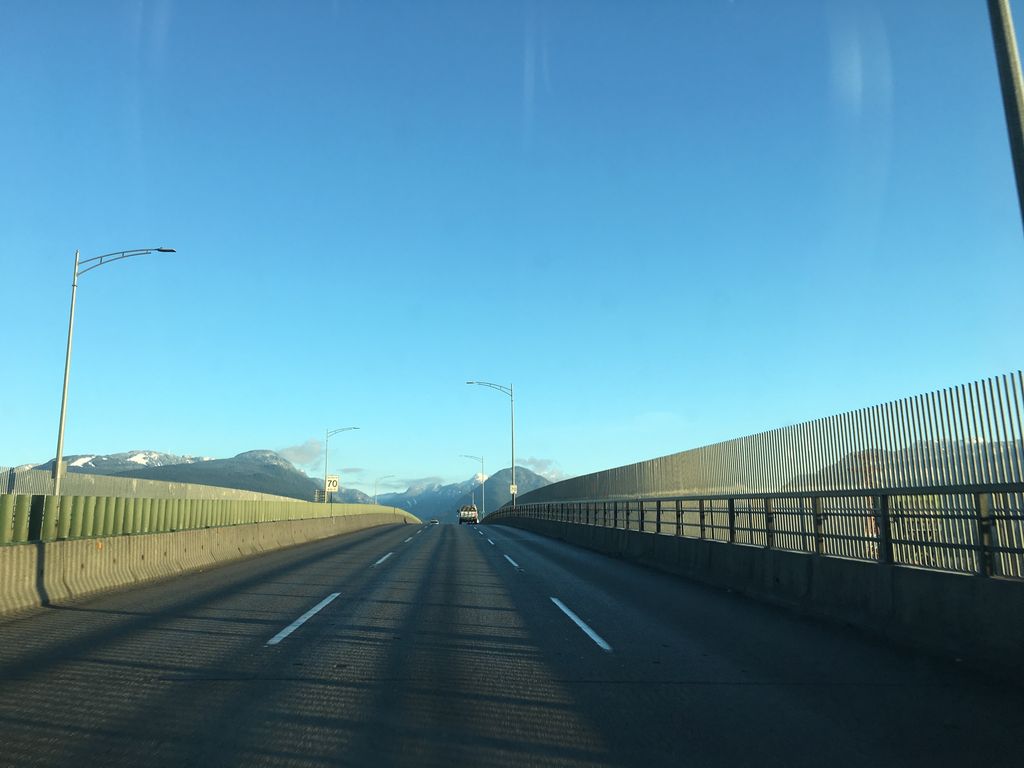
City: vancouver